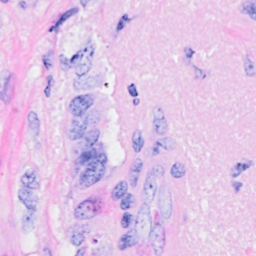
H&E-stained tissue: Breast